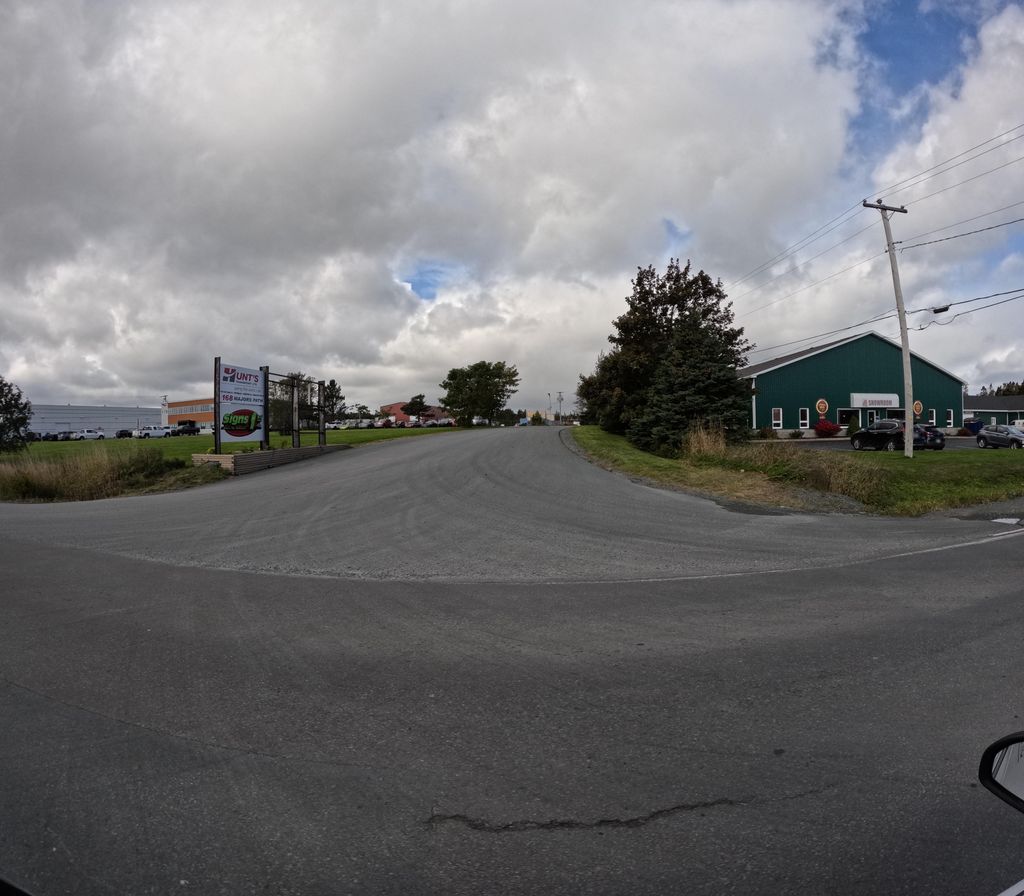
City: st_johns